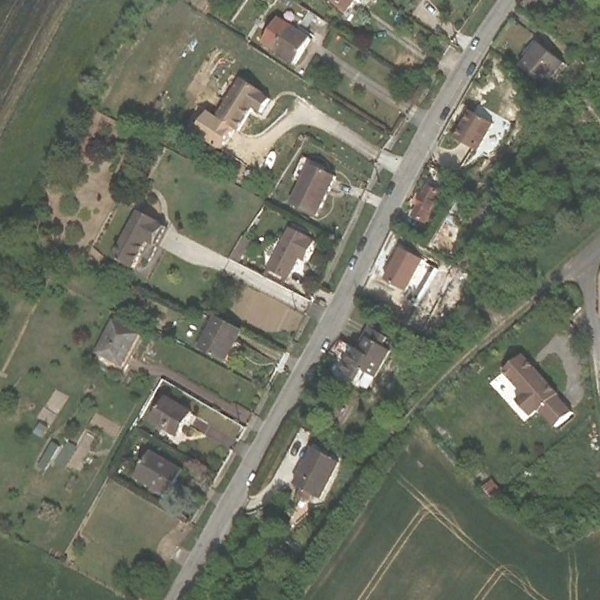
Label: MediumResidential